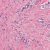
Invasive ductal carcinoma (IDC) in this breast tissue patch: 1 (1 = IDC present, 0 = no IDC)